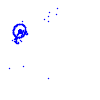
Particle: electron